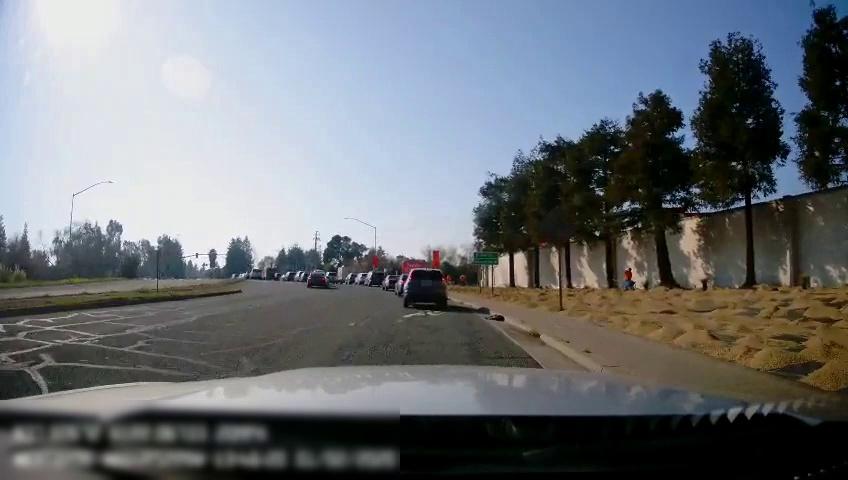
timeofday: Day
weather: Sunny
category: Drivable Space
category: Drivable Space
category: Pedestrians
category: Pedestrians
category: Pedestrians
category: Vehicles | Car
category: Vehicles | Car
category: Vehicles | Car
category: Vehicles | Car
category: Vehicles | Truck
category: Vehicles | Car
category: Vehicles | Car
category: Vehicles | Car
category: Vehicles | Car
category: Vehicles | SUV
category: Vehicles | SUV
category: Vehicles | SUV
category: Vehicles | Car
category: Vehicles | SUV
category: Vehicles | Car
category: Traffic | Signs
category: Traffic | Signs
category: Traffic | Signs